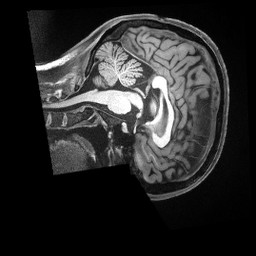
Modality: T1w
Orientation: sagittal
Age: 25
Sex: female
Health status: ill
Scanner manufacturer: siemens
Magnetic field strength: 3 T
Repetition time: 2.5 s
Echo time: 0.00181 s